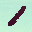
Label: 1